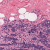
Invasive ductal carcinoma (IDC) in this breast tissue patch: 0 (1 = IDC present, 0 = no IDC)